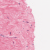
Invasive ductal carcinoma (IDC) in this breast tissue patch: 0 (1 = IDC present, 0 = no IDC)